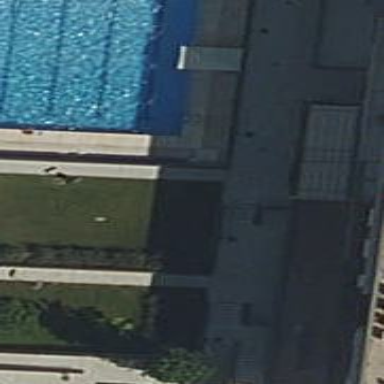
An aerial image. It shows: Swimming pool located in leisure land.